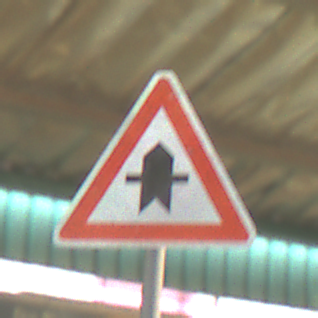
Verkehrszeichen: Vorfahrt
Umgebung: Roofed, Special
Tageszeit: MorningAfternoon
Wetter: NotSpecified
Licht: Artificial
Jahreszeit: NotSpecified
Kontrast: MediumContrast